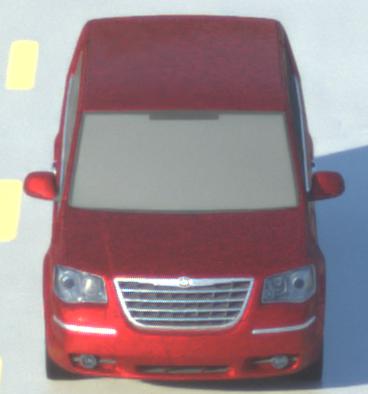
Make: Chrysler
Model: Grand Voyager 3.8
Detailed model: Grand Voyager
Model produced from: 2008/03
Model produced until: 2010/12
Doors: 5
Color: red
Road condition: wet road
Daytime: sunrise or sunset
Contrast: medium contrast